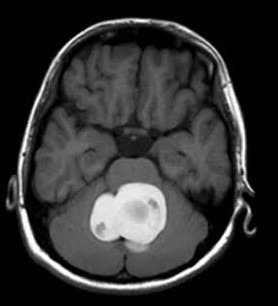
Label: meningioma